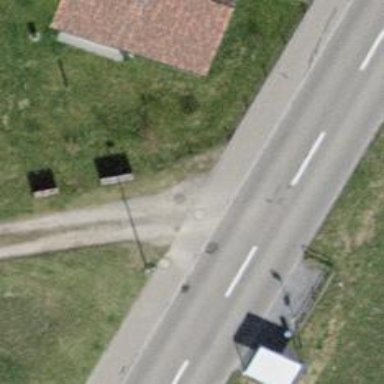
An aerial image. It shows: Unmarked crossing on the road.